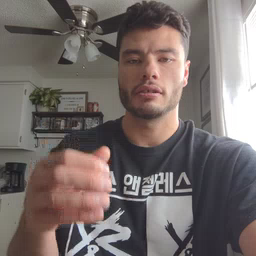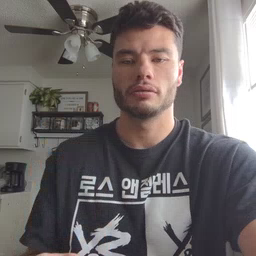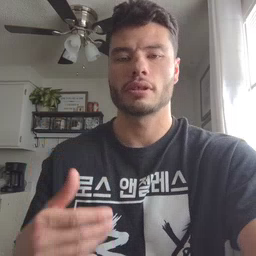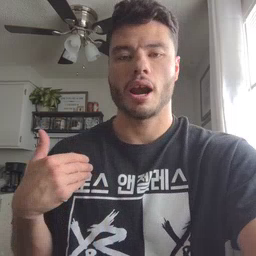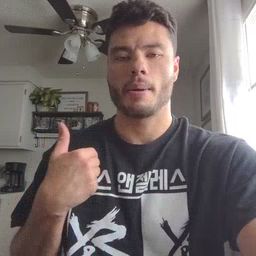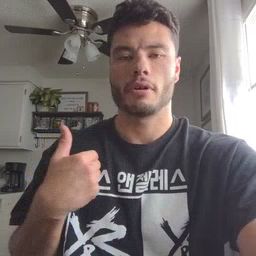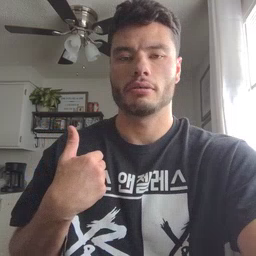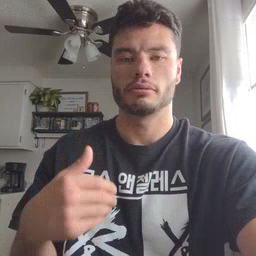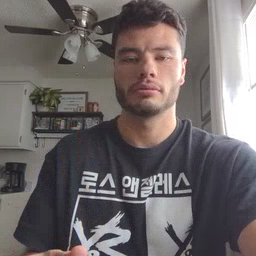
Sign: animal